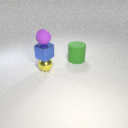
small blue metal cube below small purple rubber sphere